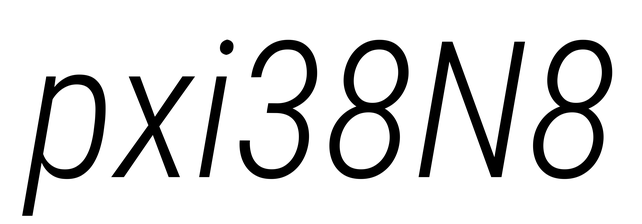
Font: Roboto-Italic_Condensed_Light_Italic